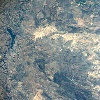
Label: land